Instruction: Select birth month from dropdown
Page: traveler
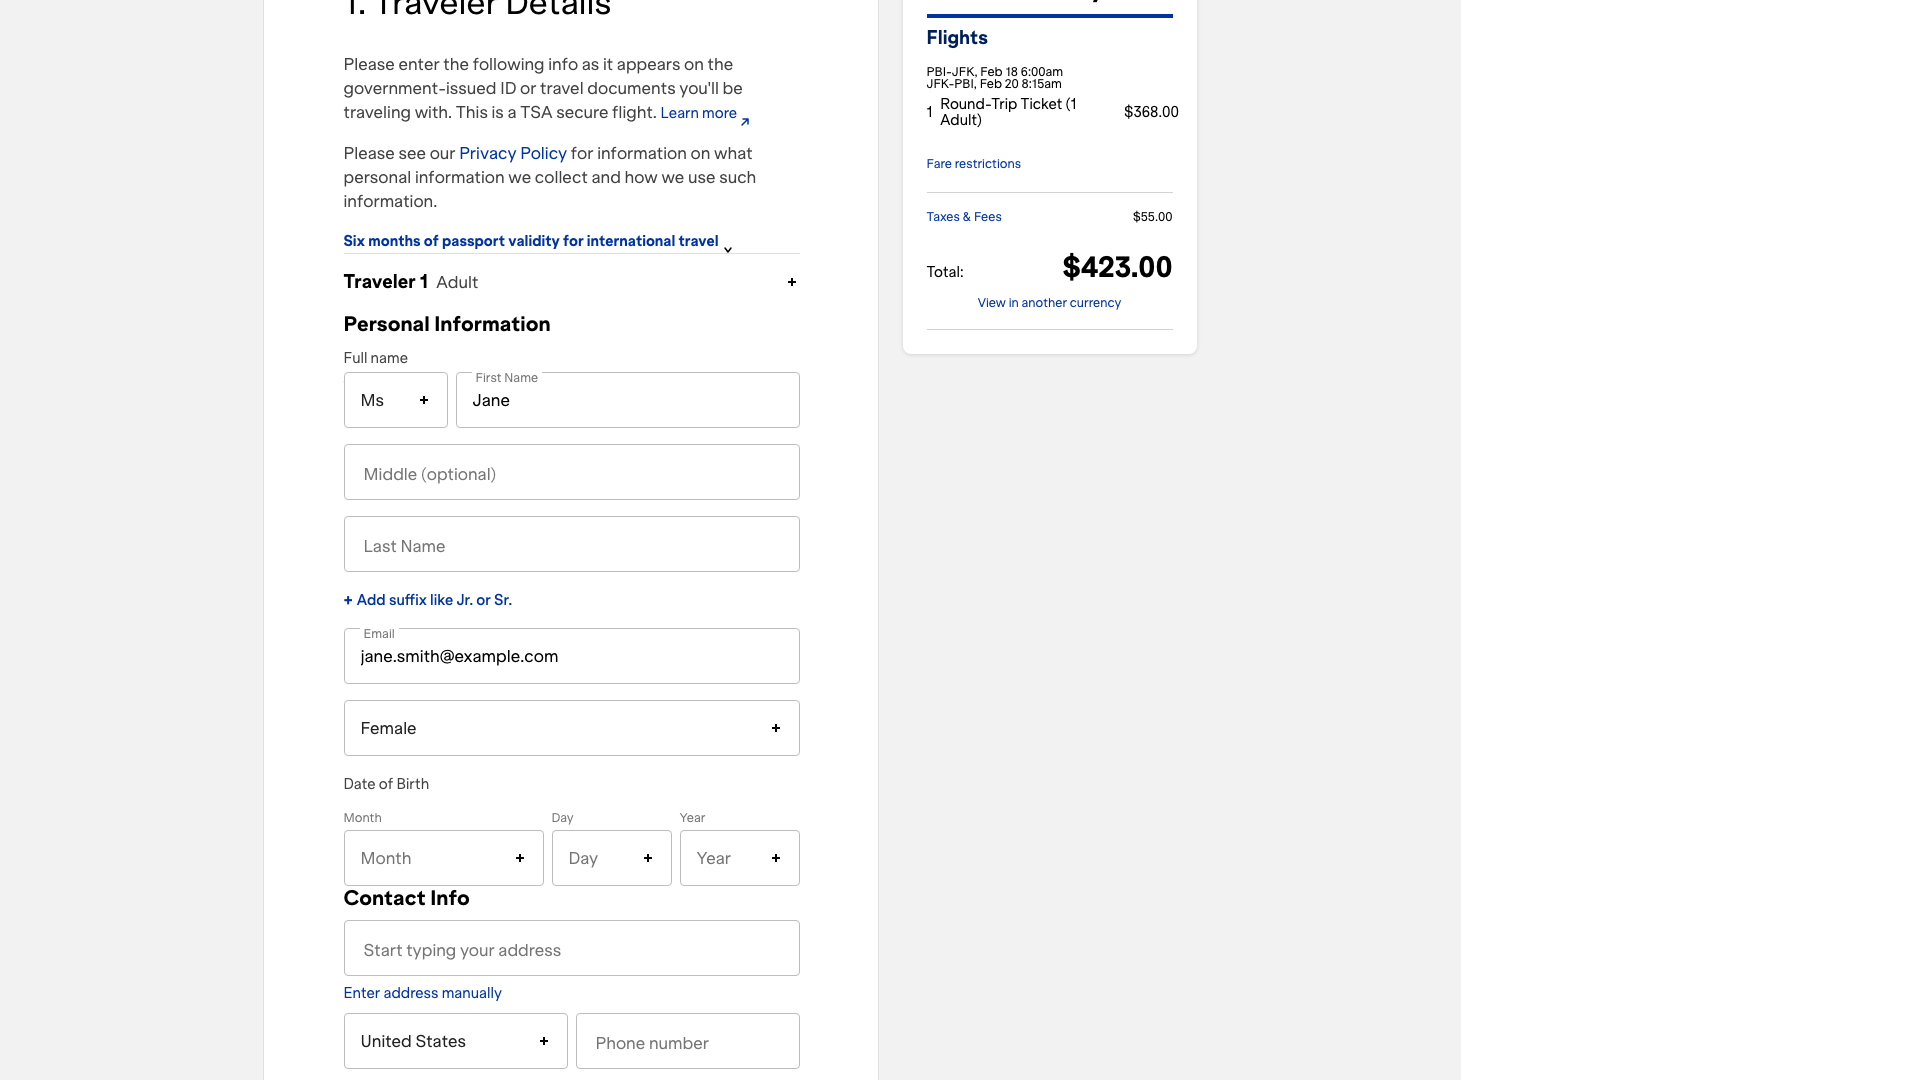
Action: click